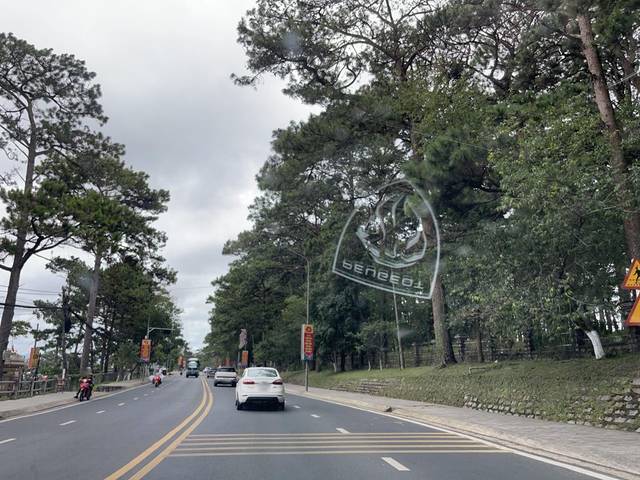
Region: Vietnam
Coordinates: 11.937, 108.449